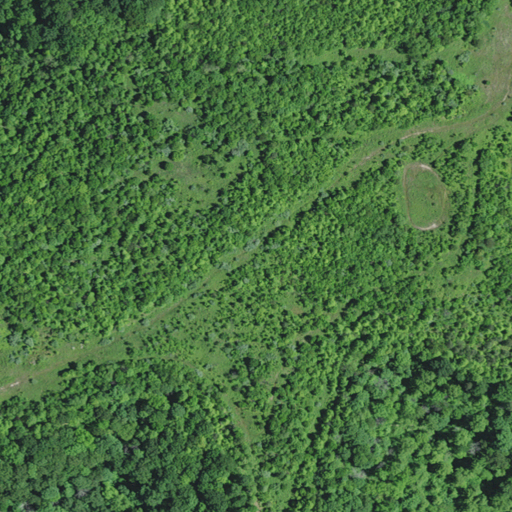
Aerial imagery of mountain in Kentucky named Bandmill Hill containing deciduous forest, mixed forest, shrub, and low intensity development